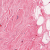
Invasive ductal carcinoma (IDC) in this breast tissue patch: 0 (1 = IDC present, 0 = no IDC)